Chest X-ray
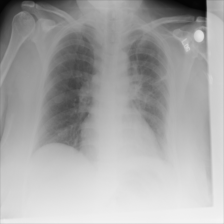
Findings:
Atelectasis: positive
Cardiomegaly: negative
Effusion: positive
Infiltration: negative
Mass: positive
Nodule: negative
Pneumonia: negative
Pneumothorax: negative
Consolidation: positive
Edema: negative
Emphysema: negative
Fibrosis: negative
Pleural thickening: positive
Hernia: negative